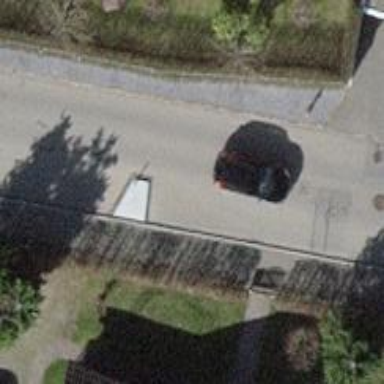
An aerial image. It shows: Traffic calming feature called choker.